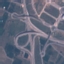
Land use / land cover: Highway